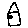
Label: house